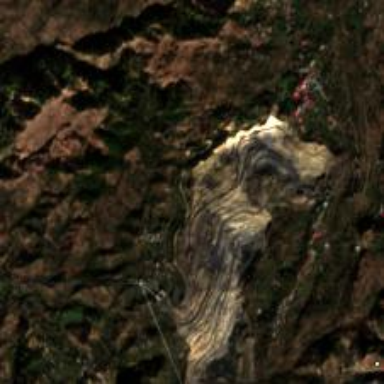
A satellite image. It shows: Quarry area.